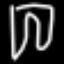
Label: pants